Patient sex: F
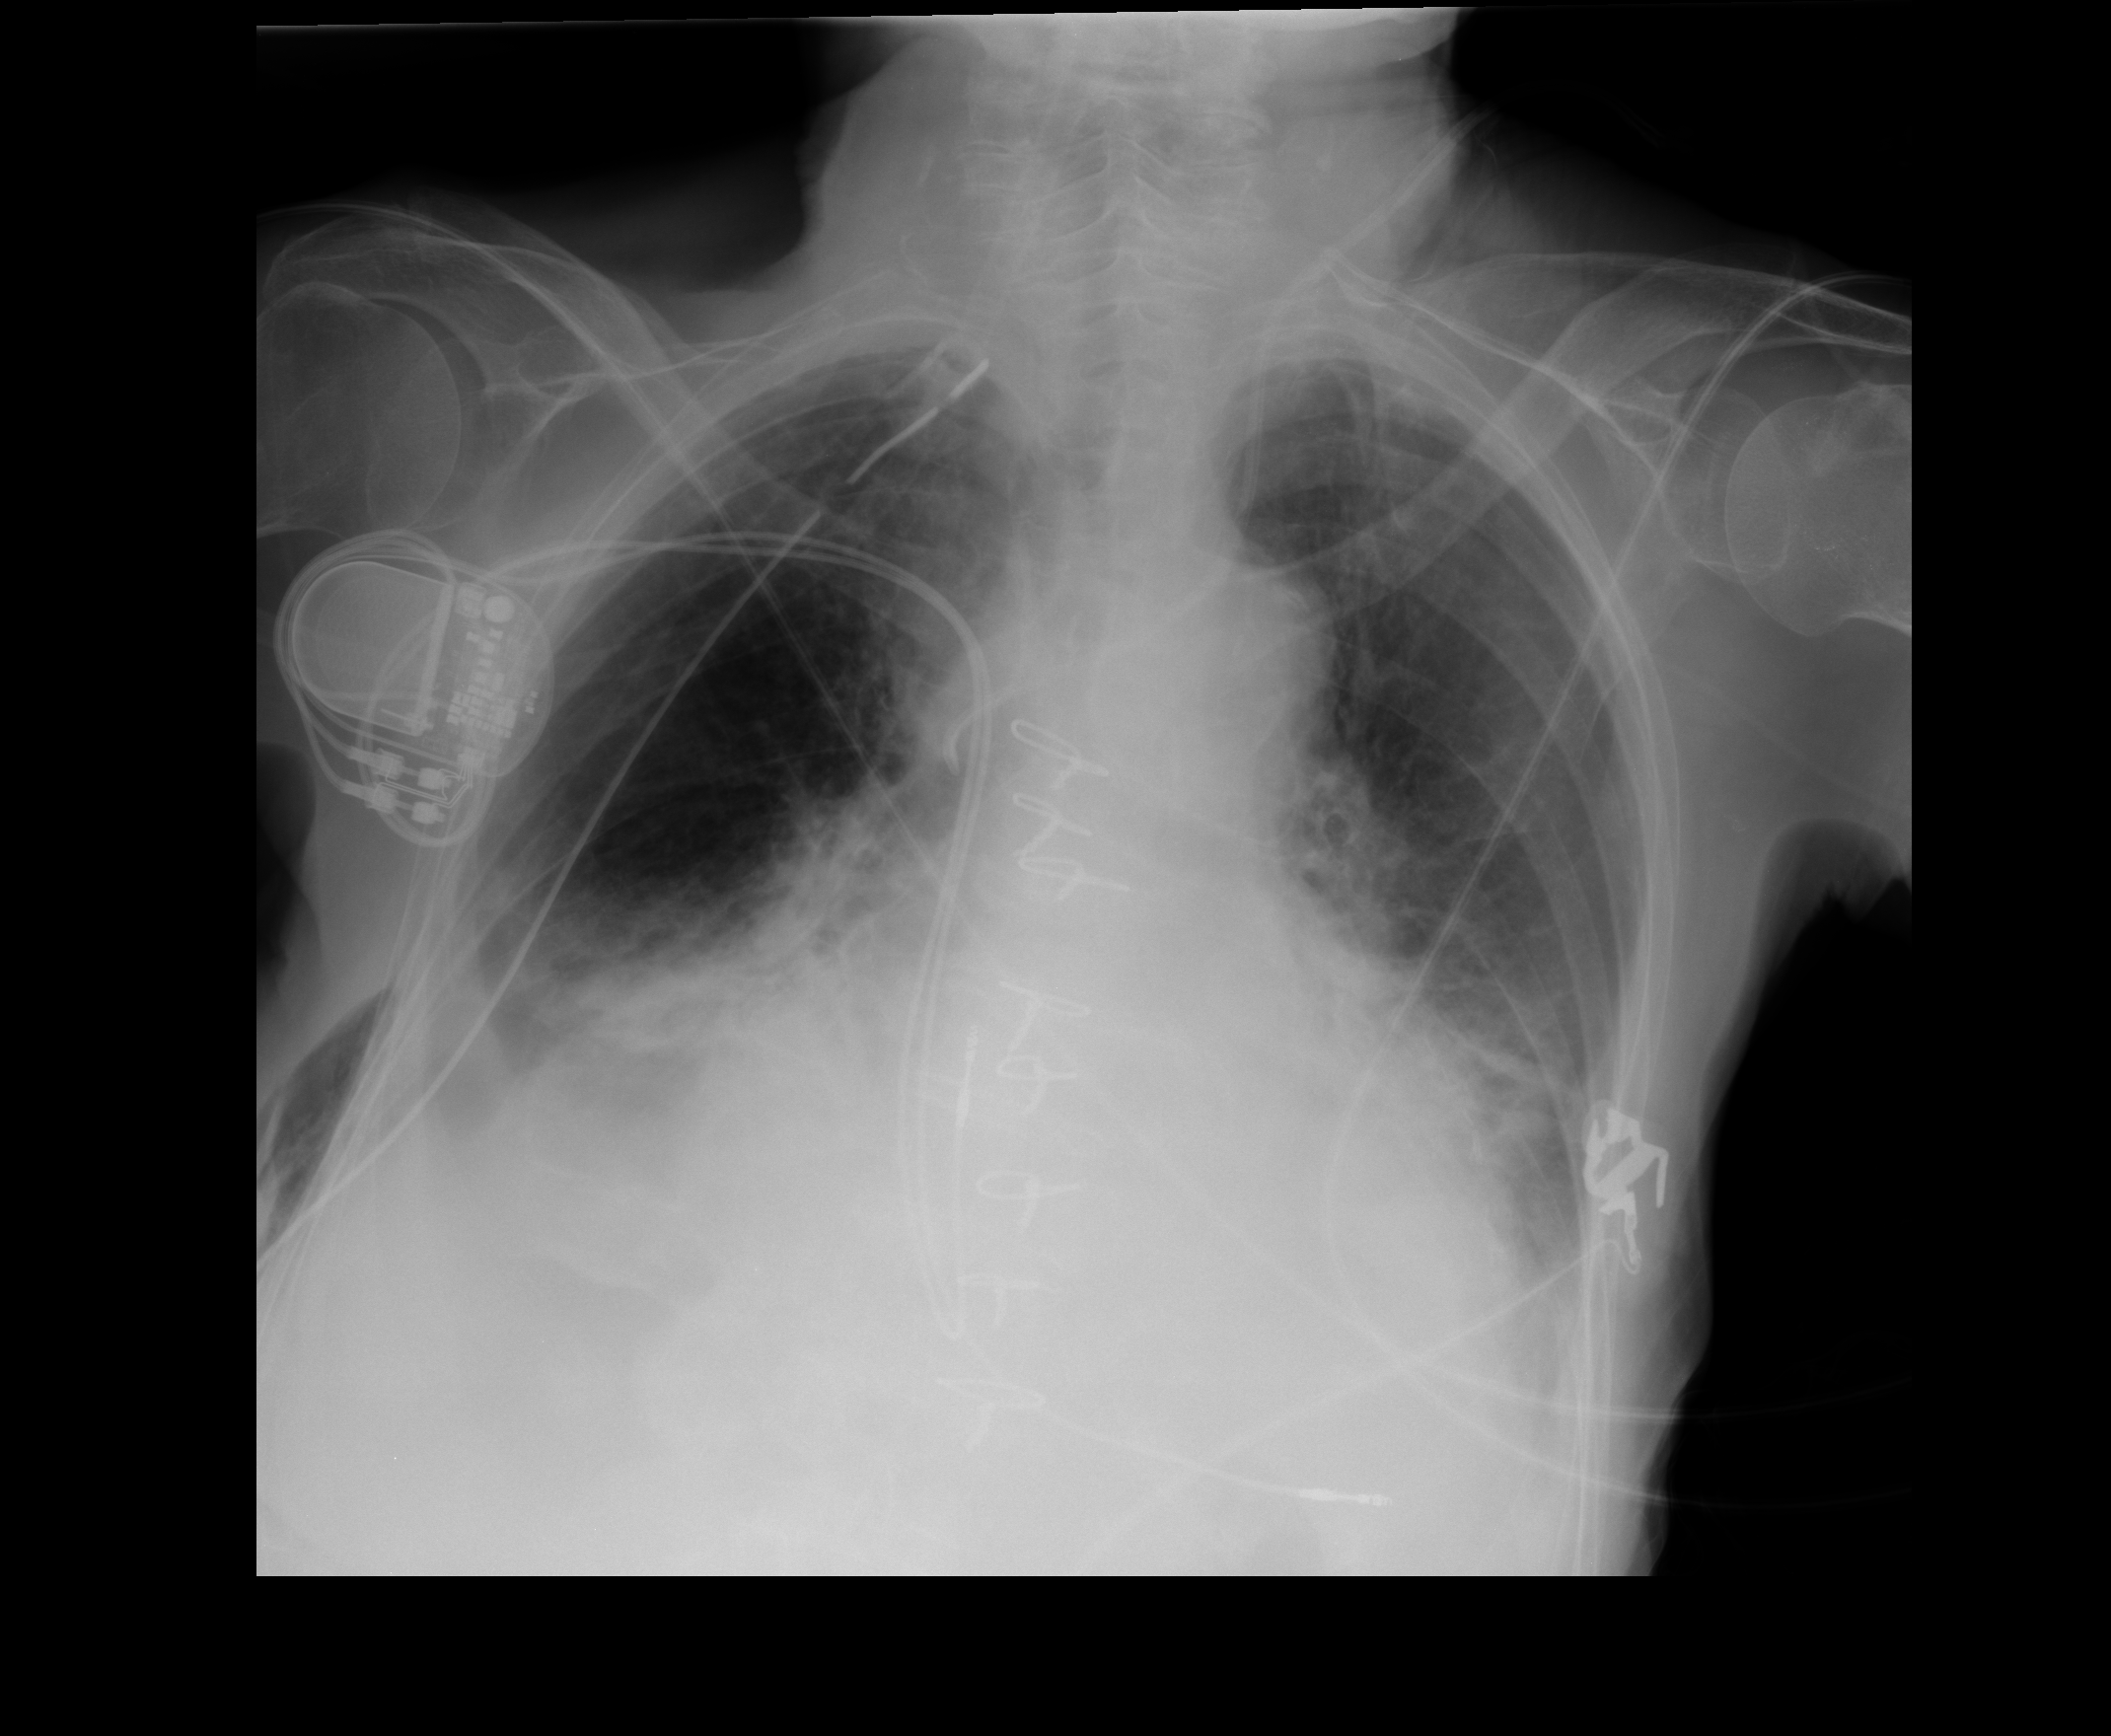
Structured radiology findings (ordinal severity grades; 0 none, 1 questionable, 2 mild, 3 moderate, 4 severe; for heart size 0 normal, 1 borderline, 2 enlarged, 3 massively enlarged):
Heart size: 2
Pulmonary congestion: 0
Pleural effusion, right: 0
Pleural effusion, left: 2
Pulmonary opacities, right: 1
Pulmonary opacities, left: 0
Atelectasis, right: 3
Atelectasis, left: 2